Field crop: maize
Growth stage: 2
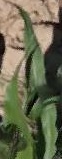
Species: maize